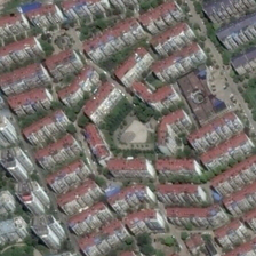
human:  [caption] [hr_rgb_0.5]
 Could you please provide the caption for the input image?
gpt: The Houses NAS dense residential areas are brown.

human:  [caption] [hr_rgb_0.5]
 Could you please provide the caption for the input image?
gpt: Houses in dense residential areas are brown.

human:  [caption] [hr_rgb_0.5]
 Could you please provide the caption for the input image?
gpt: The houses in dense residential areas are brown.

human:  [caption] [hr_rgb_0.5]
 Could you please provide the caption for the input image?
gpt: The house of the crowded residential area is brown.

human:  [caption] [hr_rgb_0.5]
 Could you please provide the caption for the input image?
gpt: The house of the crowded residential area is brown.